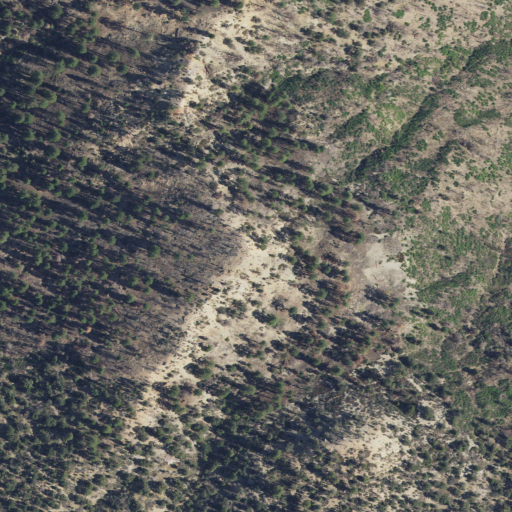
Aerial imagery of mountain in Utah named Twin Hills containing grassland, evergreen forest, and shrub